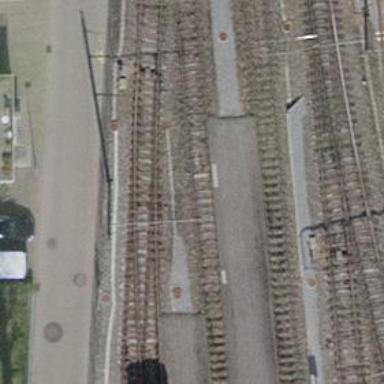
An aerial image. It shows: Single track railway in yard.